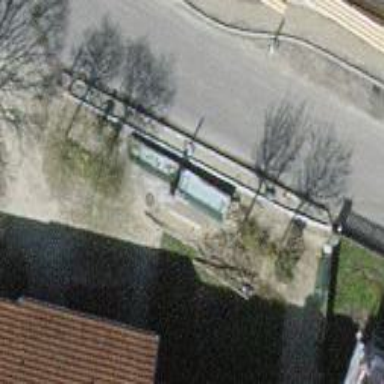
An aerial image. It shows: Bench.